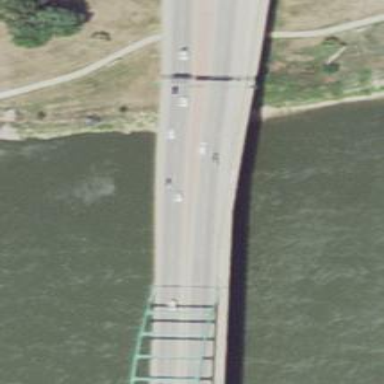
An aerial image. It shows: Trunk highway bridge.